Interaction volume radius: 5 \u00c5
Interaction volume height: 10 \u00c5
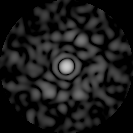
Disorder parameter: 0.7927